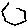
Label: hexagon